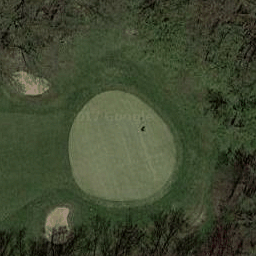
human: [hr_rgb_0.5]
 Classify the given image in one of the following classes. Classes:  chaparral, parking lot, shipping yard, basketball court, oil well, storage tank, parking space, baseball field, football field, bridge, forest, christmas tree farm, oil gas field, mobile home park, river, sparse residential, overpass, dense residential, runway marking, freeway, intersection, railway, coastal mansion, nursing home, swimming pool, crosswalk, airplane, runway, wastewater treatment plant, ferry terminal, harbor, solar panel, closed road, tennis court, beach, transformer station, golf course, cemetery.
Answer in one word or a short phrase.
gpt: golf course